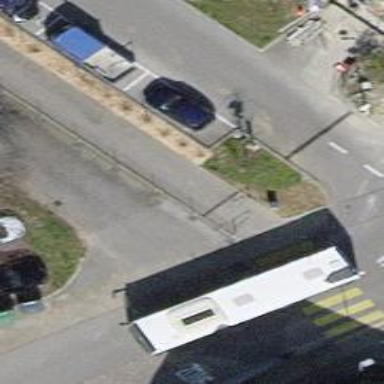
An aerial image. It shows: Openable double cycle barrier.